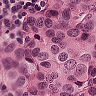
Metastatic tissue present: yes